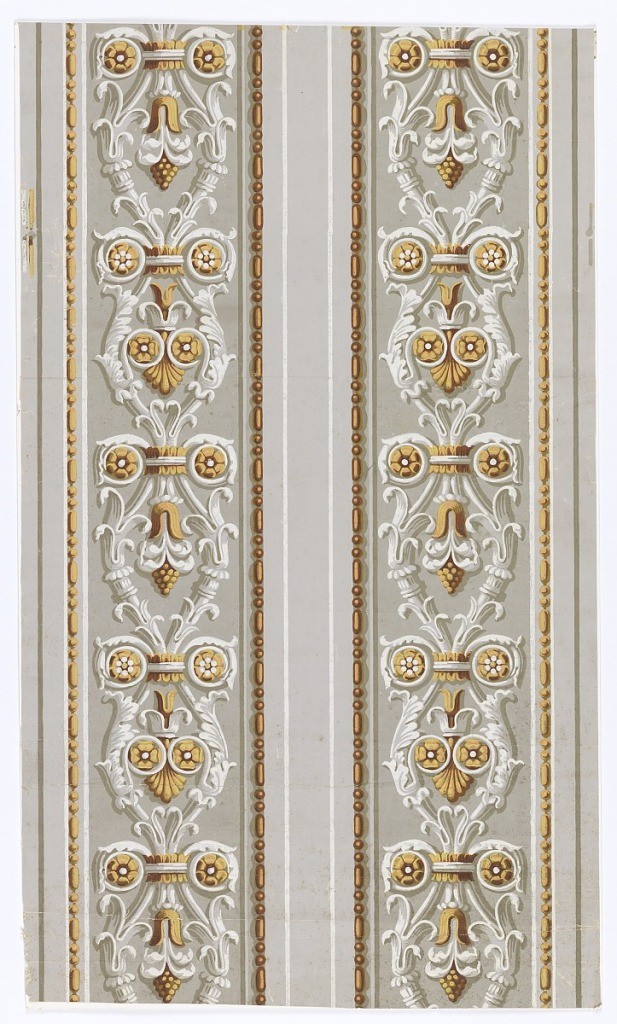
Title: Border
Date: ca. 1810
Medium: Block-printed on handmade paper
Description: Vertical border printed two across with neoclassical-style shell, volutes and rosettes framed within egg and dart motifs. Borders have shadows printed on opposite sides of motifs. Golds, white and gray on gray background.